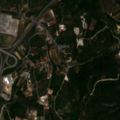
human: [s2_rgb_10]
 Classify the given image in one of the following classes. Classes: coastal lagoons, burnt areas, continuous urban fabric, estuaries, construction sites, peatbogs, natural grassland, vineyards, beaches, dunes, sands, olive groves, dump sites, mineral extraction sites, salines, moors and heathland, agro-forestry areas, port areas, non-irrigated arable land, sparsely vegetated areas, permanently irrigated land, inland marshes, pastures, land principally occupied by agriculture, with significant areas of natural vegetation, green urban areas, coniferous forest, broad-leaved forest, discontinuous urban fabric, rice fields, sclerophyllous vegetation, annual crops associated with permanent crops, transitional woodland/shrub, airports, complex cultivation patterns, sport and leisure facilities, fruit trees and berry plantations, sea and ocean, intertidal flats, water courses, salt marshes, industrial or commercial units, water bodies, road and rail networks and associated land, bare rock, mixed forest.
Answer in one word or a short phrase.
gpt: discontinuous urban fabric, vineyards, complex cultivation patterns, land principally occupied by agriculture, with significant areas of natural vegetation, mixed forest